Interaction volume radius: 10 \u00c5
Interaction volume height: 45 \u00c5
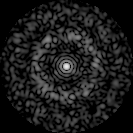
Disorder parameter: 0.8381